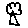
Label: tree